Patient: sex M, age 48
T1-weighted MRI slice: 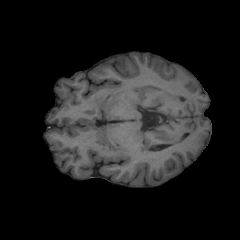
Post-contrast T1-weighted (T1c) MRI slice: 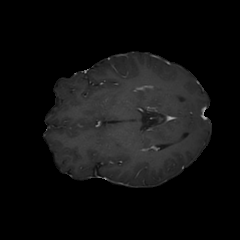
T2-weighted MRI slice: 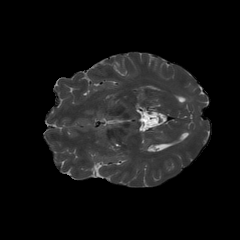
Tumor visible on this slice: no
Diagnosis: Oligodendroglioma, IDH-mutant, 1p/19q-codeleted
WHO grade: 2